Question: i am trying to pass two variable from a link to my jquery ajax function. But i don't have any idea how to do these ajax stuffs.
i have a link with two ids. 1. rowid & 2nd. bookid.
I have to pass these two id to my jquery function.
Please help me how can i do this.
'''
'//cart item displaying in a for each loop , each row have a 'remove' link with two id
//say i have $id='4dsf2323' & $bid='43' now i have to pass these two ids to my jquery function on click of a link
<a id="removeid" >Remove item from cart link</a>'
'''
My jquery function
'''
<script>
$('removeid').click(function(e) {
// prevent the default action when a nav button link is clicked
e.preventDefault();
//HOW TO GET HERE THOSE TWO IDS FROM MY ABOVE LINK ON CLICK EVENT
// ajax query to retrieve the HTML view without refreshing the page.
$.ajax({
type: 'get',
url: '/path/to/your/controller/method',
dataType: 'html',
success: function (html) {
// success callback -- replace the div's innerHTML with
// the response from the server.
$('#yourDiv').html(html);
}
});
});
</script>
'''
***********Update**************
Output looks like this

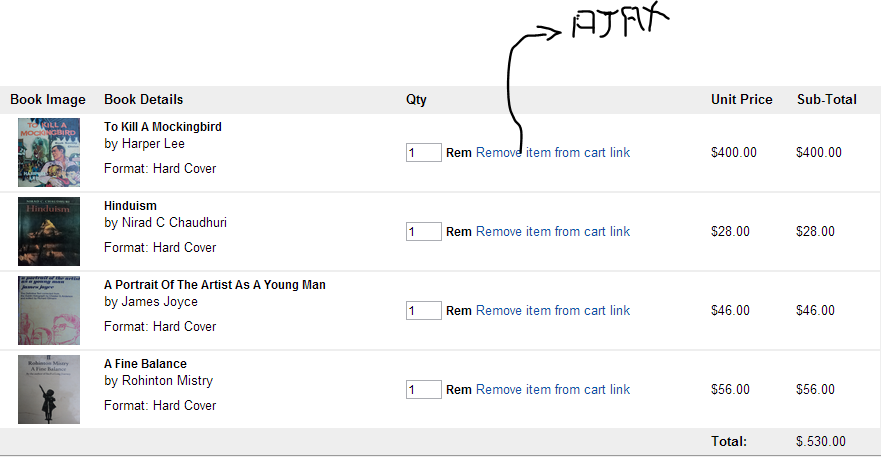
Answer: How about making use of <URL>? Add HTML like this:
'''
<a id="removeid" data-id="<?php echo $id;?>" data-bid="<?php echo $bid;?>">Remove item from cart link</a>
'''
And then retrieve with .data() like this:
'''
$('removeid').click(function(e){
e.preventDefault();
var $aid = $('#removeid'),
id = $aid.data('id'),
bid = $aid.data('bid');
// rest of the ajax stuff that uses the data
});
'''
Should work just fine, <URL>.
Set your item with a class:
'''
<a class="RemoveClass" data-id="<?php echo $id;?>" data-bid="<?php echo $bid;?>">Remove item from cart link</a>
'''
And then use $(this) inside of a click function to capture the data values only of the item clicked:
'''
$('.RemoveClass').on('click',function(e){
e.preventDefault();
var $this = $(this),
id = $this.data('id'),
bid = $this.data('bid');
// rest of the ajax stuff that uses the data
});
'''
If you do this correctly, it will be localized to the link that has been clicked.
As a side note, I have changed the syntax to be the more versatile <URL> bind rather than create a separate bind for the different event.